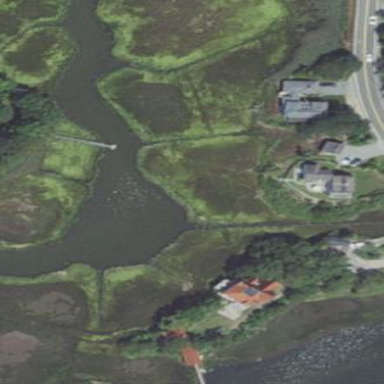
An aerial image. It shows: Tidal wetland area consisting of tidal flats.